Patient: sex M, age 52
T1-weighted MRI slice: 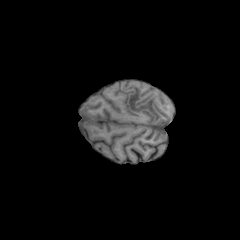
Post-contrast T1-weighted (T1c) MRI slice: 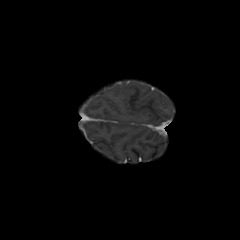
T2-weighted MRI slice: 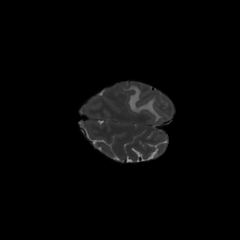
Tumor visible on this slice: yes
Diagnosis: Glioblastoma, IDH-wildtype
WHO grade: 4